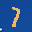
Label: 7